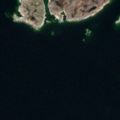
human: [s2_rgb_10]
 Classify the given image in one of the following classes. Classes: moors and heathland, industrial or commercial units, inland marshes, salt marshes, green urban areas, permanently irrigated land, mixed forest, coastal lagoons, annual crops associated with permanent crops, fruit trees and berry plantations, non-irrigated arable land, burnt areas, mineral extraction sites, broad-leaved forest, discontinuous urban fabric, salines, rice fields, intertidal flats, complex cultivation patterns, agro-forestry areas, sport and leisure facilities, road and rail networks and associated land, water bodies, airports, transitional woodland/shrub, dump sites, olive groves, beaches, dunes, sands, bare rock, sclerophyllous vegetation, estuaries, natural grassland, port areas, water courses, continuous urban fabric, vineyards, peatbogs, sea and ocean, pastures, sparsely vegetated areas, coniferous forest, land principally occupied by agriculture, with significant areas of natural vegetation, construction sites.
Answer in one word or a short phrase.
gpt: bare rock, sea and ocean